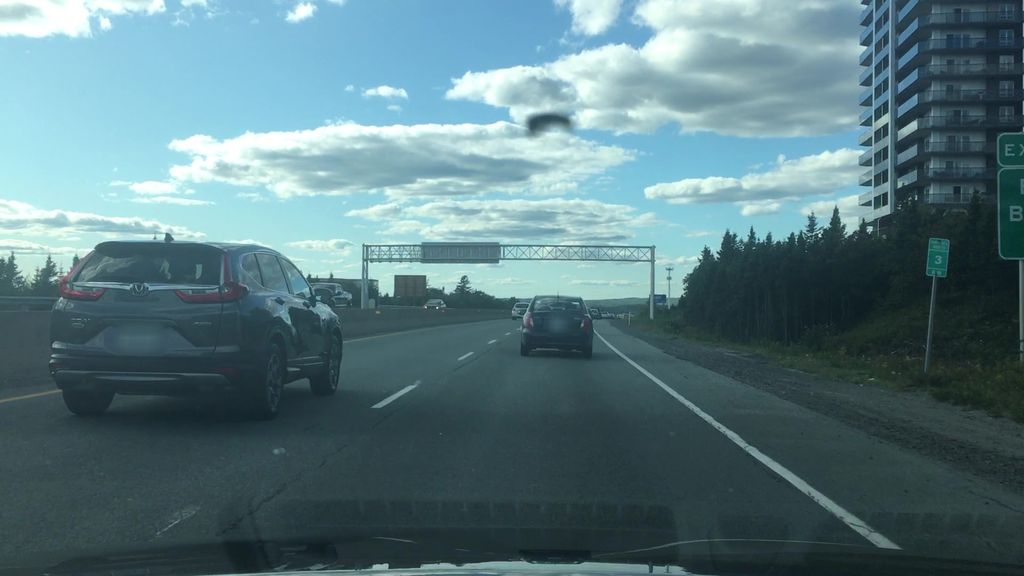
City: halifax